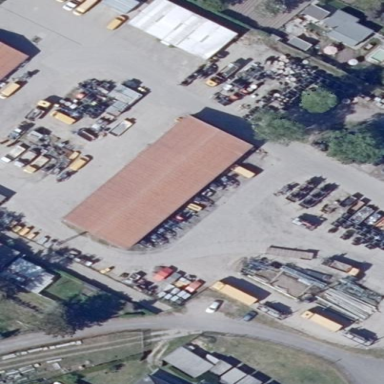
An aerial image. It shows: Industrial building.